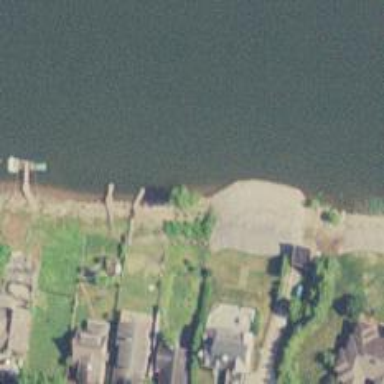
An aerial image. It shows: Man-made pier.